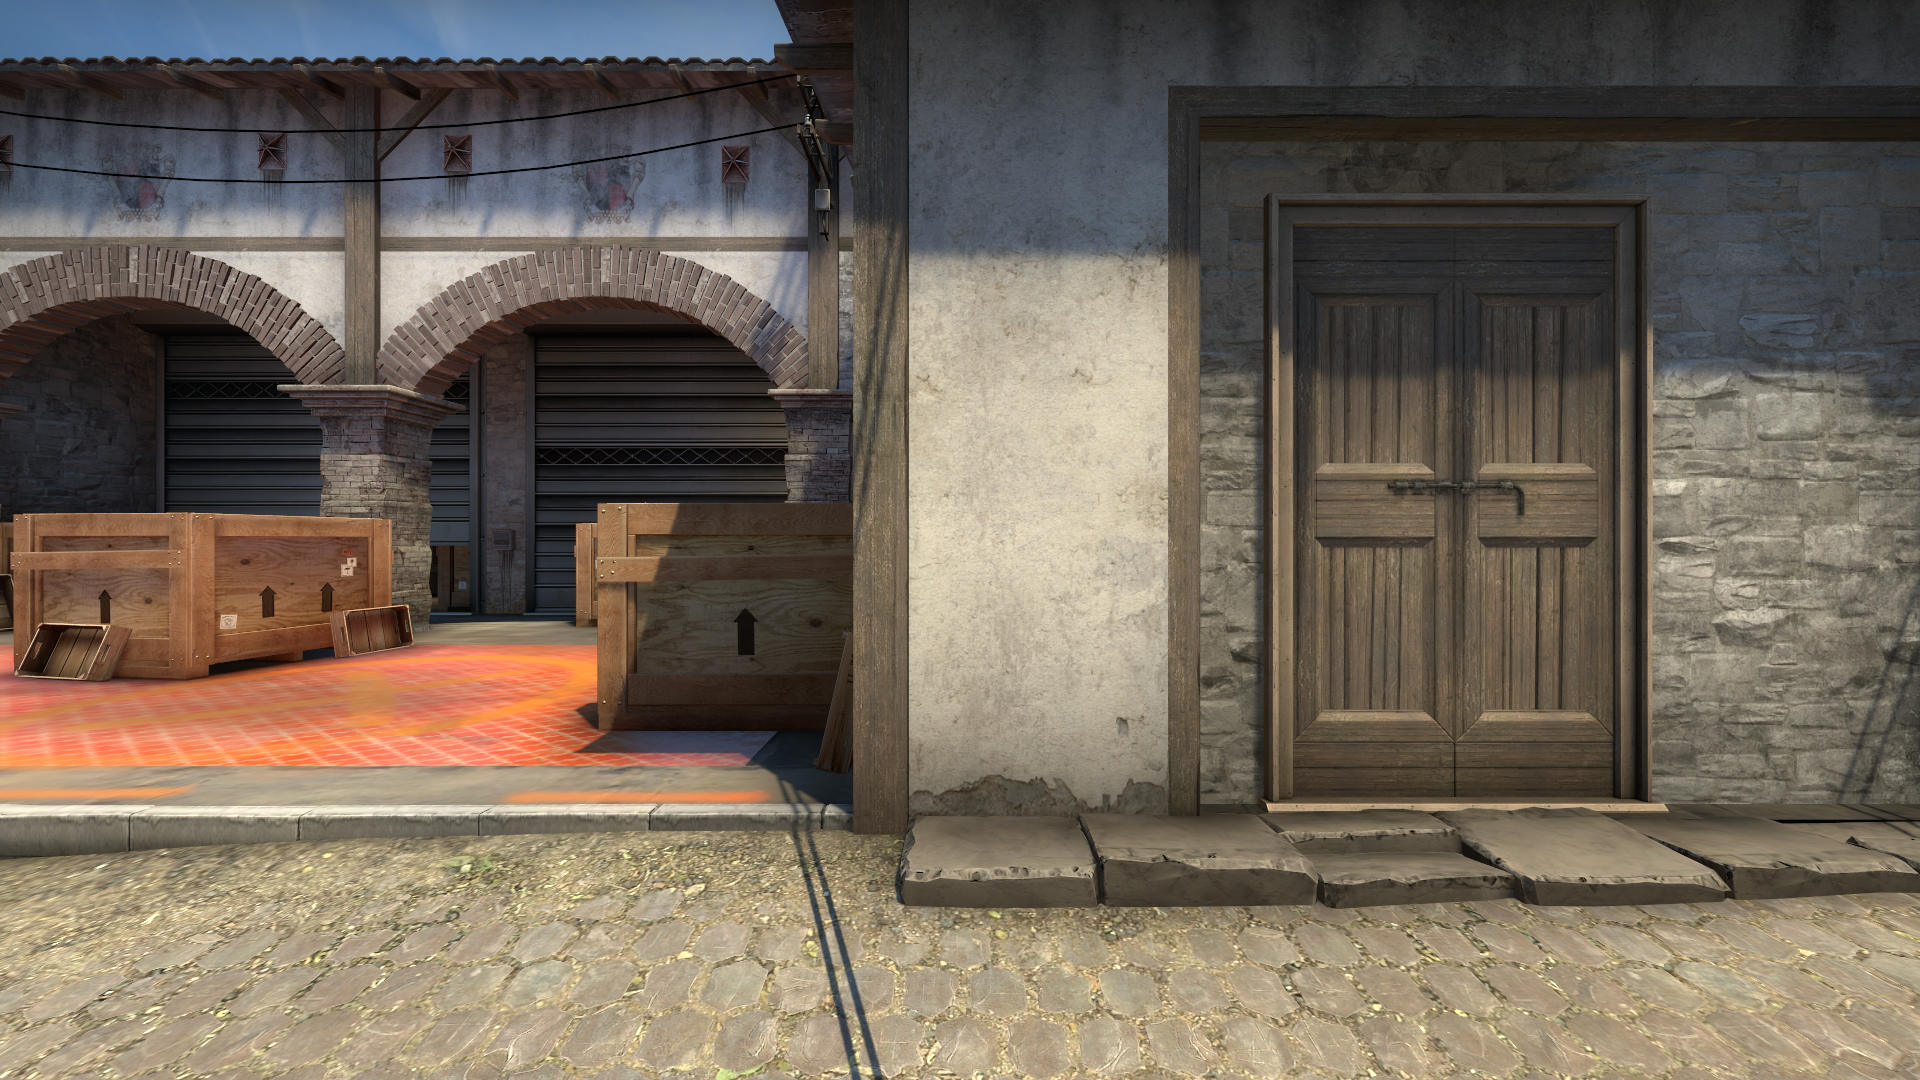
Map: de_inferno